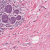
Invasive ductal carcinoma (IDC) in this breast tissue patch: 0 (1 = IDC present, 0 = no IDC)